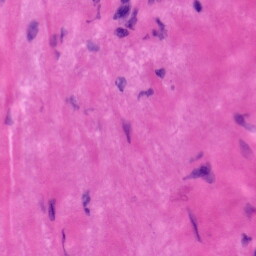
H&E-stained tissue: Tonsil